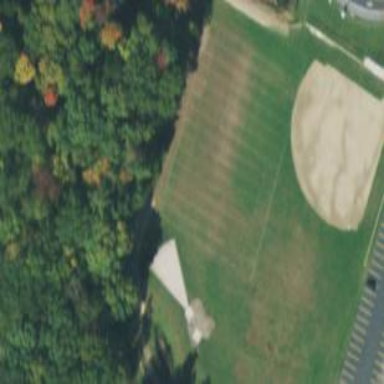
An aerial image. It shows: Baseball pitch for leisure land activities.